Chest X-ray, AP view. Patient: 58 years old, sex M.
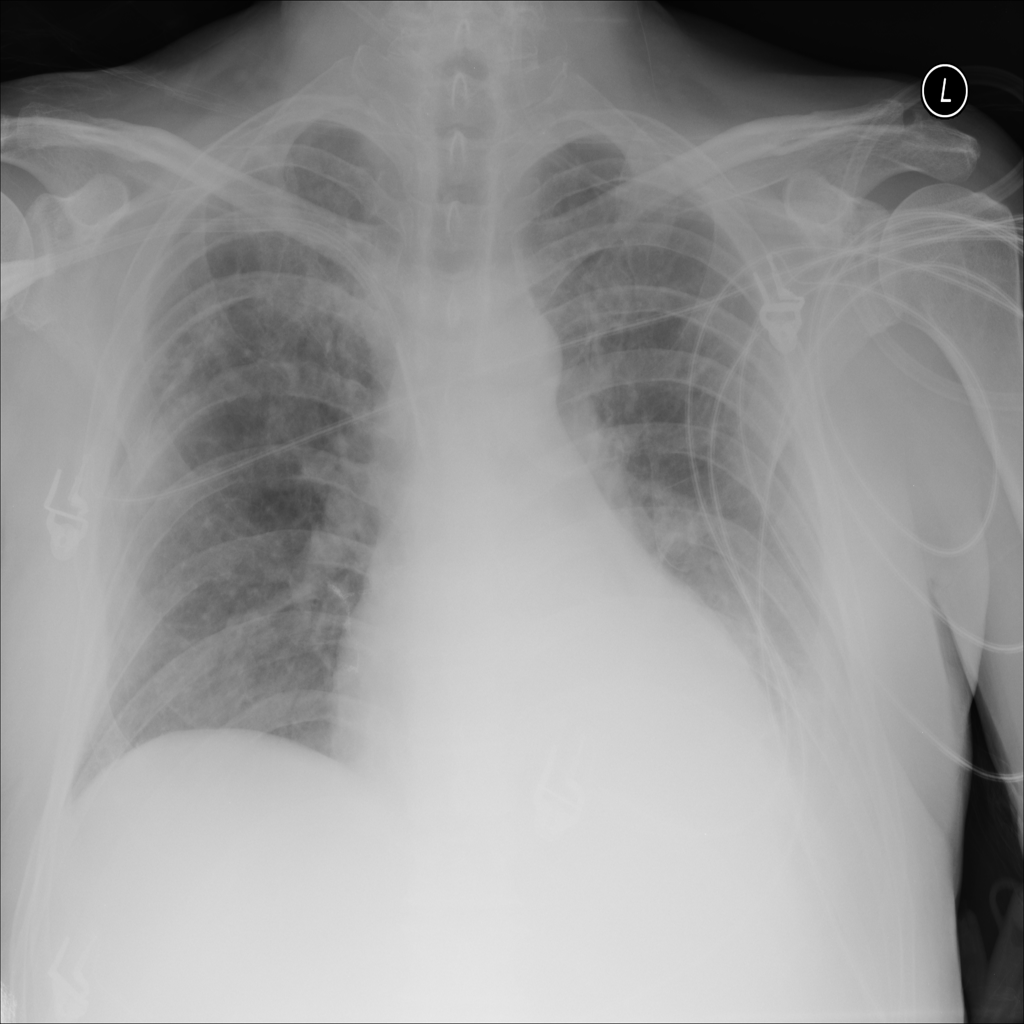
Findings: Effusion